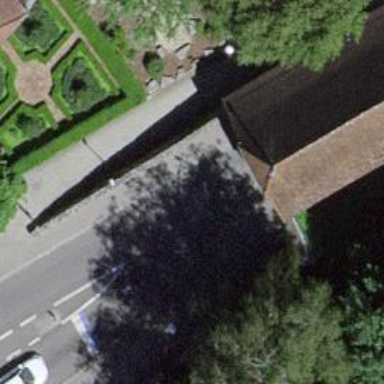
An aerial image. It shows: Covered bridge in residential area with sidewalks on both sides.